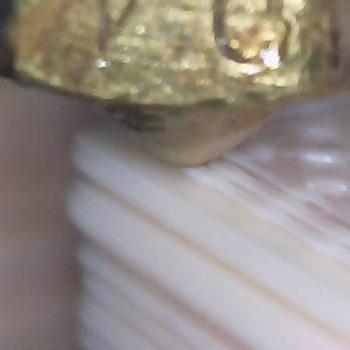
Flow rate: 49%